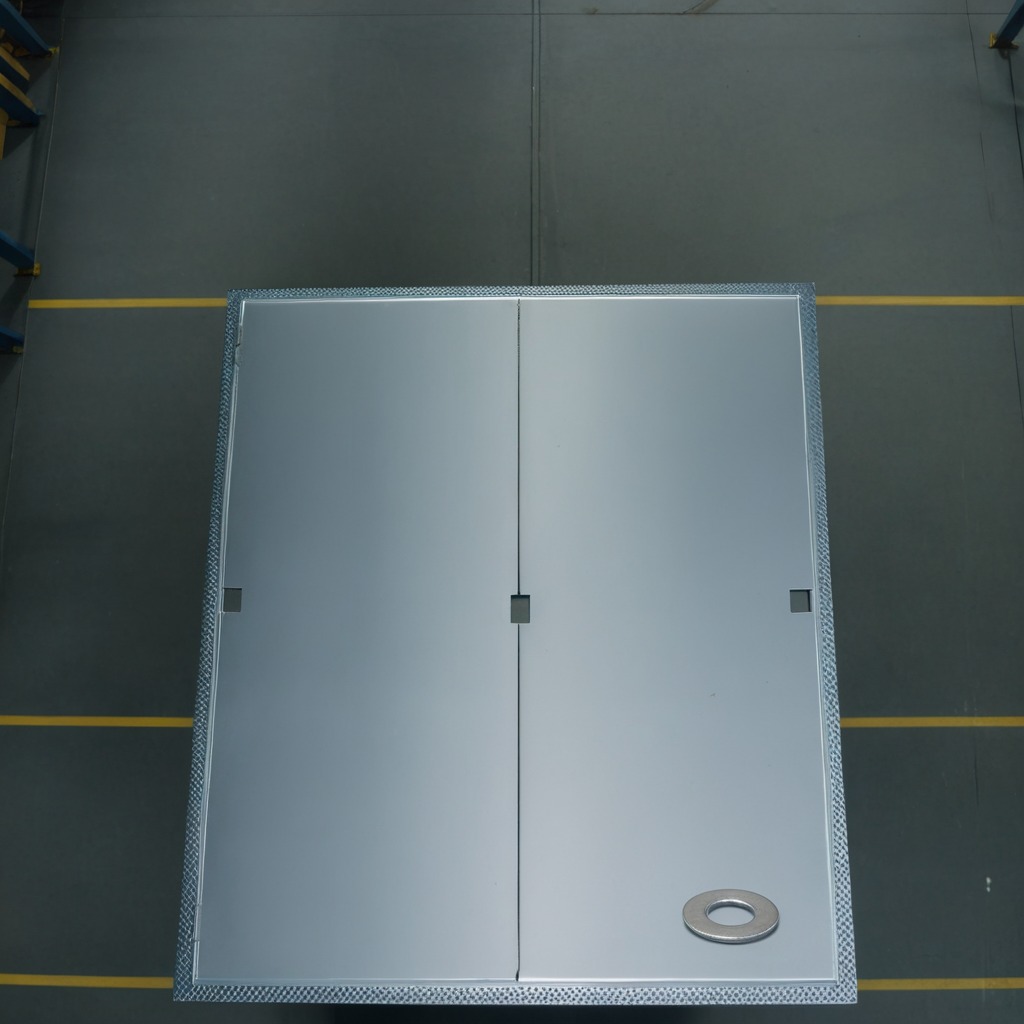
A flat metal washer lies on the toolbox surface in an airplane hangar workshop.